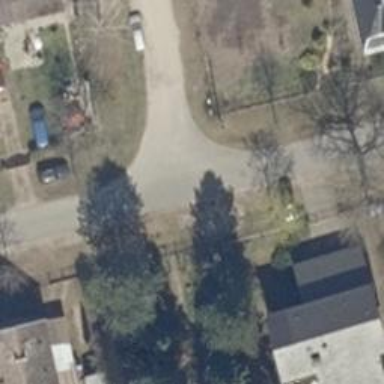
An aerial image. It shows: Asphalt road in residential area.